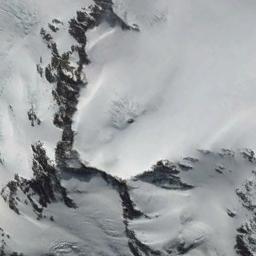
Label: snowberg